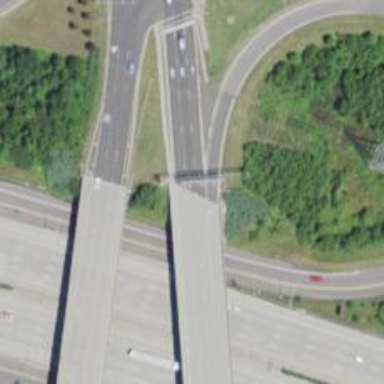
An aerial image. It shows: Primary highway with bridge.